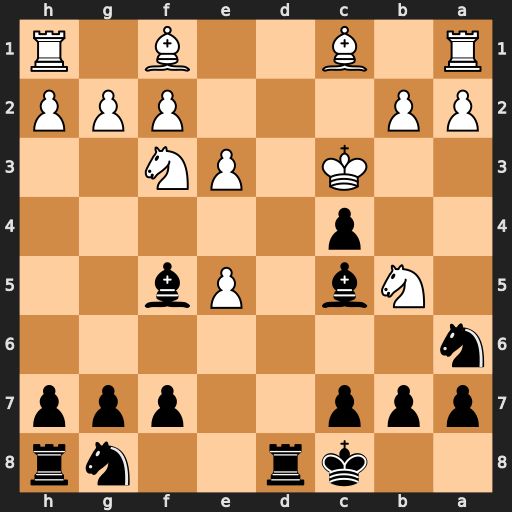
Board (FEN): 2kr2nr/ppp2ppp/n7/1Nb1Pb2/2p5/2K1PN2/PP3PPP/R1B2B1R
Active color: b
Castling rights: -
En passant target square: -
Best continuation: Bb4+ Kxc4 Be6#